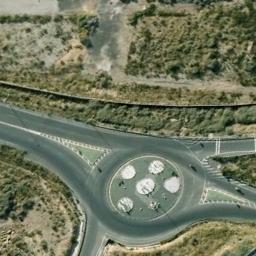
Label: roundabout